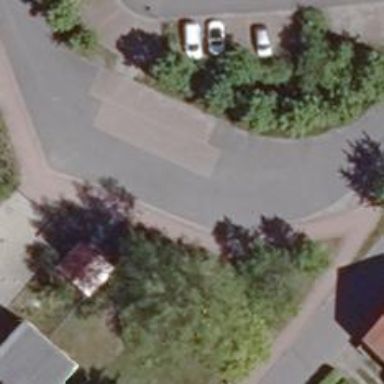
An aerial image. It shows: Public transport stop position.